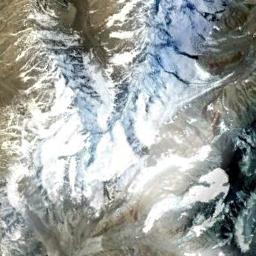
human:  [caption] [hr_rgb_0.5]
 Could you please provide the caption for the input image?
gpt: There is a lot of snow on the snowberg .

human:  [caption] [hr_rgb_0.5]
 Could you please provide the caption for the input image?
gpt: The snow berg is consist of bare land and white snow .

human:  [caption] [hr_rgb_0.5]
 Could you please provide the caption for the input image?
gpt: Only the peaks of the snow-capped mountains are covered with snow .

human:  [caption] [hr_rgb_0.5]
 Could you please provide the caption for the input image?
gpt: The snowberg is partly covered with glaciers .

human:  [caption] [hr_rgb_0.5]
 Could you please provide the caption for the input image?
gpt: There are much snow and some bare land on the snowberg .